Question:
Where I want to find out the Cell_Number_~ where the value of column Cell_Length_in_~ doubled in respect to the previous Value.
That should be iterative for the Value of Seedling first and then for the condition.
Sorry for maybe being not so clear. I'm very new to this.
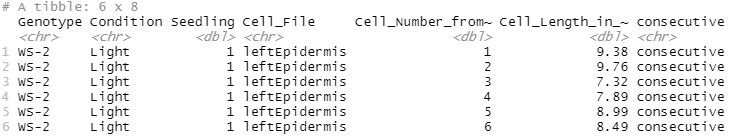
Answer: Here we 'group_by' 'Seedling' to 'filter' out rows where the 'Cell_Length_in' value is at least twice as large as the 'lag'ging one:
'''
library(dplyr)
df %>%
group_by(Seedling) %>%
filter(
Cell_Length_in > 2 * lag(Cell_Length_in)
)
# A tibble: 4 x 3
# Groups: Seedling [3]
Seedling Cell_Number_from Cell_Length_in
<dbl> <int> <dbl>
1 1 3 4
2 2 6 26.7
3 2 8 24.8
4 3 12 0.21
'''
Toy data:
'''
df <- data.frame(
Seedling = c(1,1,1,1,2,2,2,2,3,3,3,3),
Cell_Number_from = 1:12,
Cell_Length_in = c(2,1,4,1,
12.5,26.7,11.1,24.8,
0.2,0.2,0.1,0.21)
)
'''
:
To retrieve only the first doubled value per group, add 'slice_head':
'''
df %>%
group_by(Seedling) %>%
filter(
Cell_Length_in > 2 * lag(Cell_Length_in)
) %>%
slice_head()
# A tibble: 3 x 3
# Groups: Seedling [3]
Seedling Cell_Number_from Cell_Length_in
<dbl> <int> <dbl>
1 1 3 4
2 2 6 26.7
3 3 12 0.21
'''